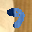
Label: 9